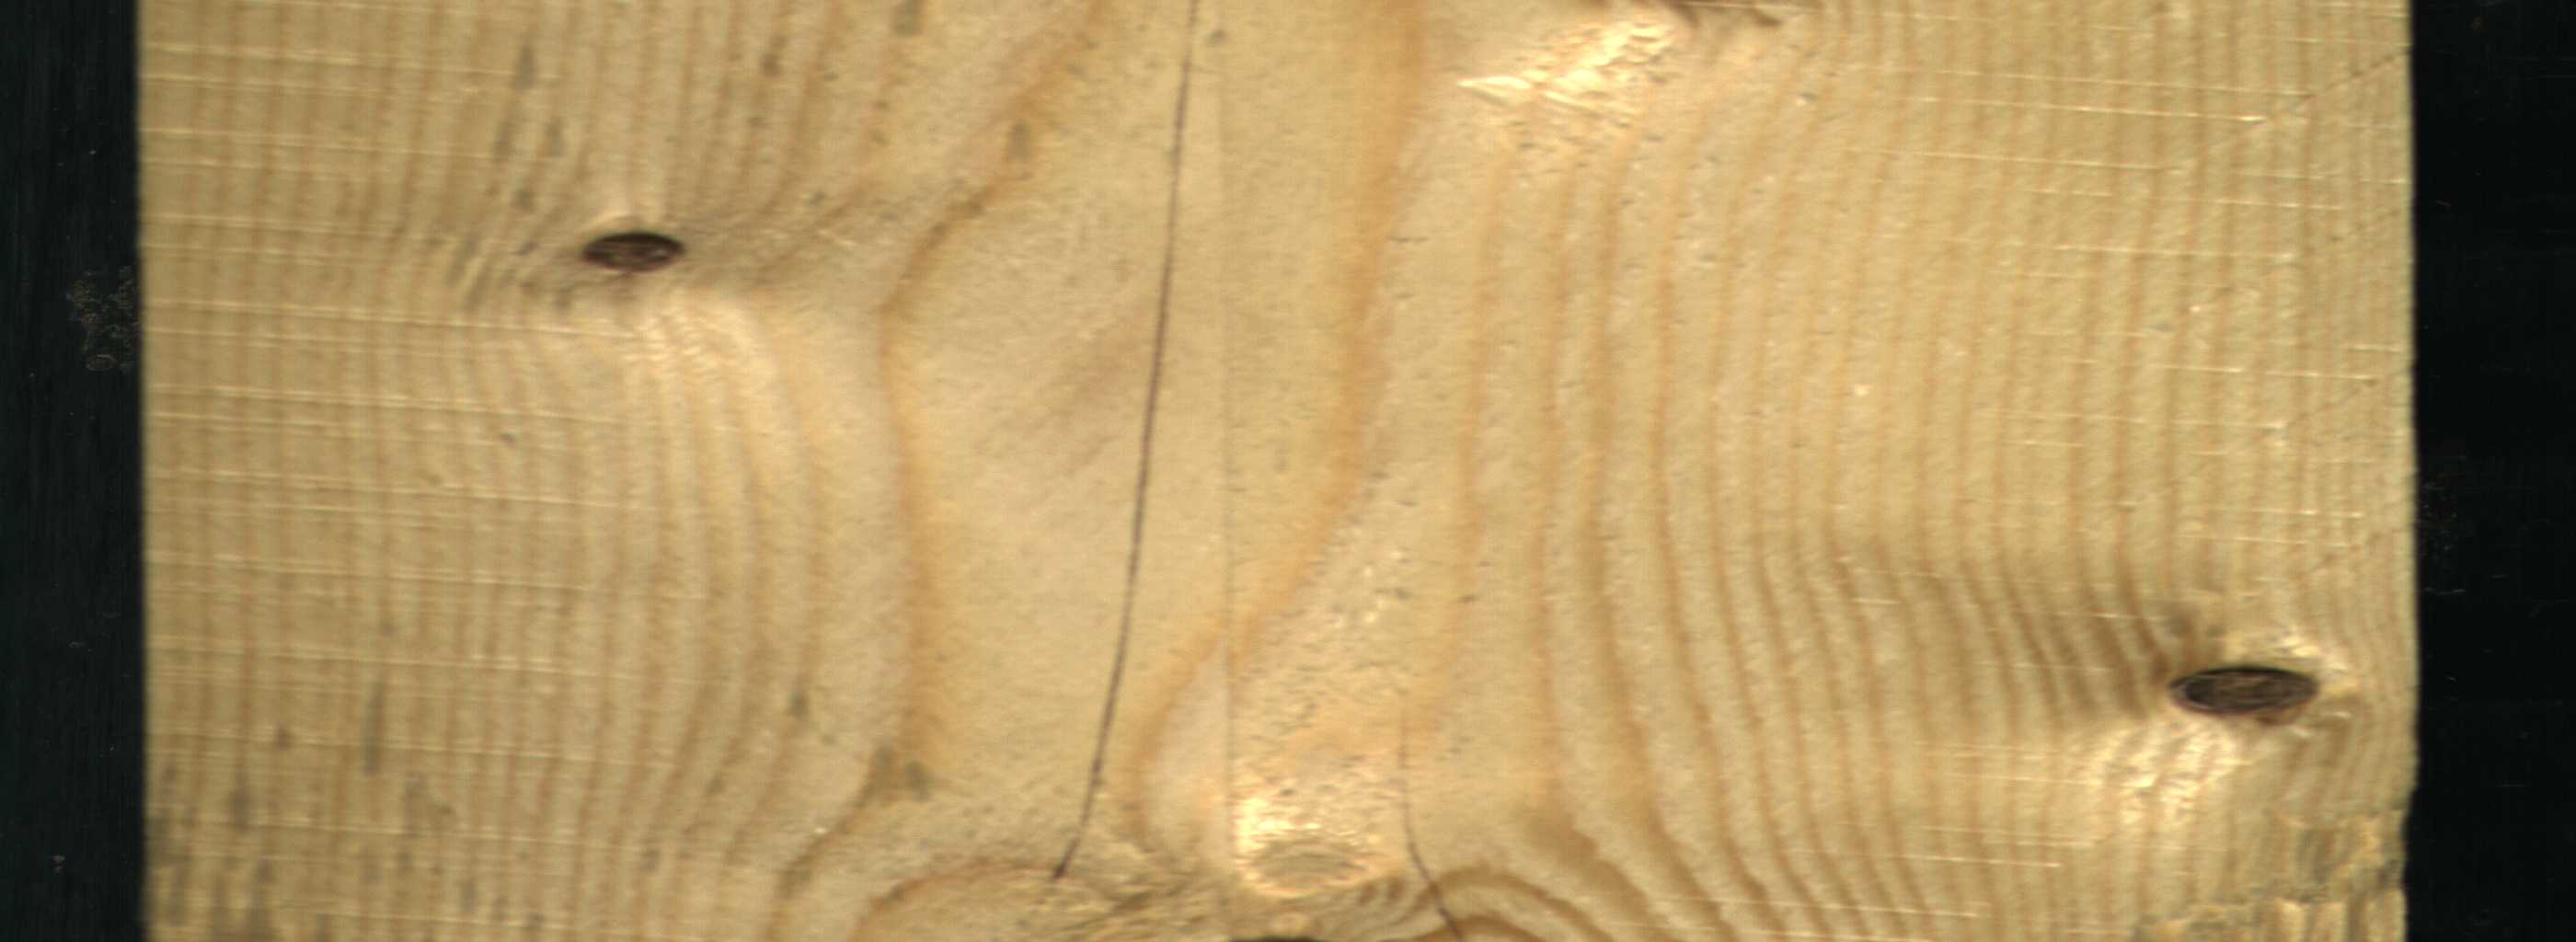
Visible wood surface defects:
Crack
Dead_Knot
Dead_Knot